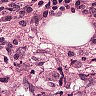
Metastatic tissue present: yes